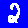
Digit: 2